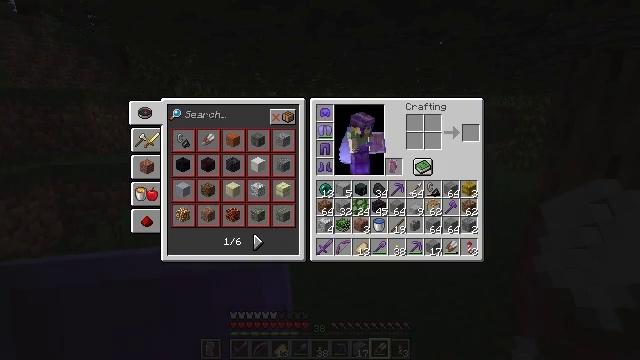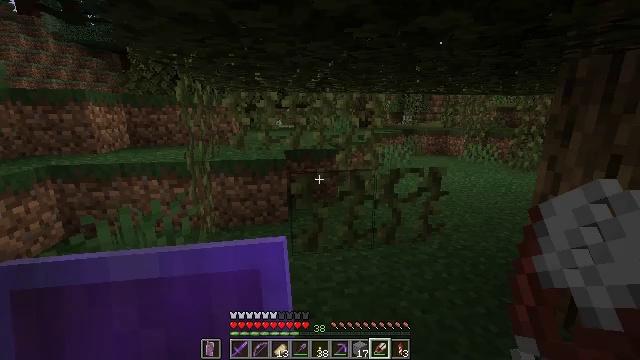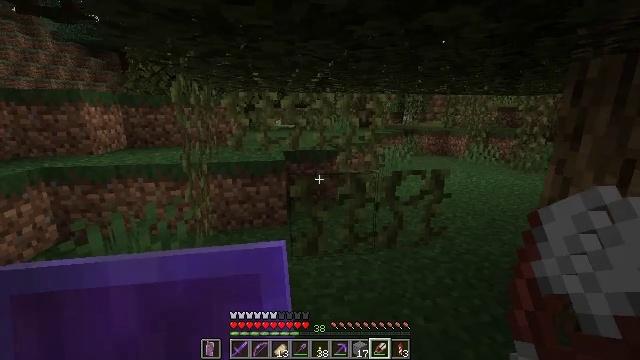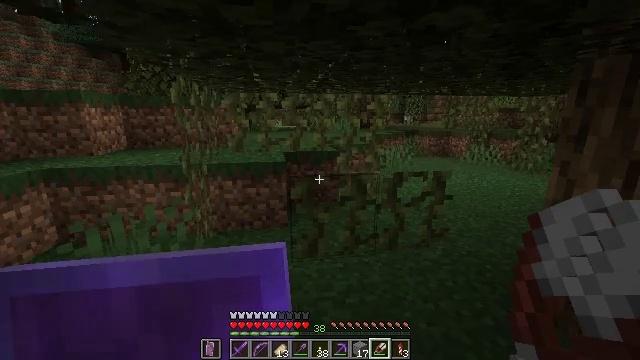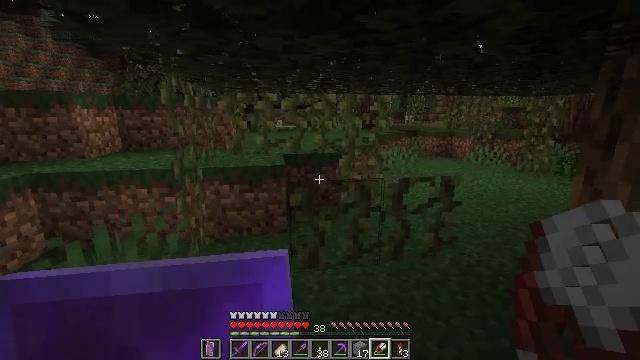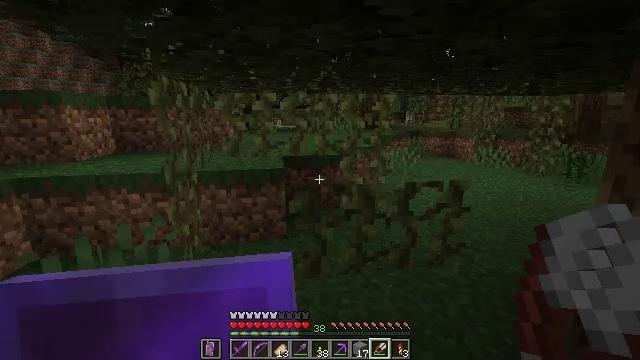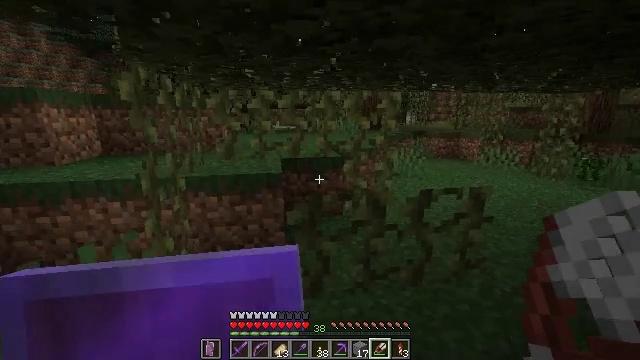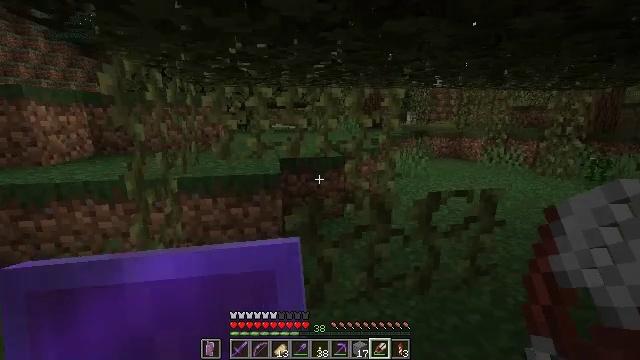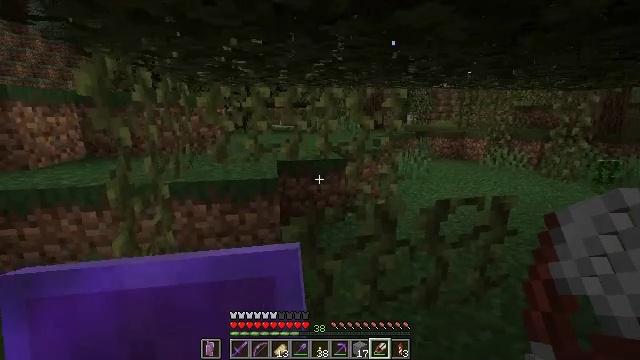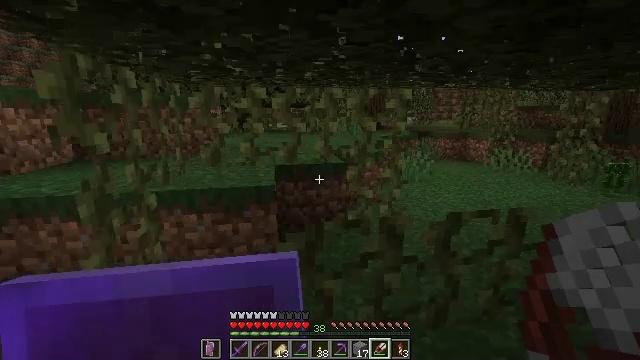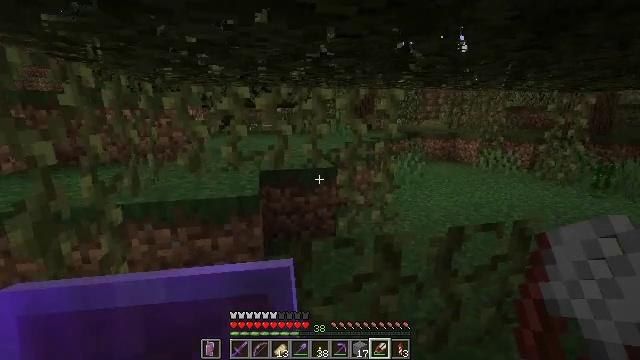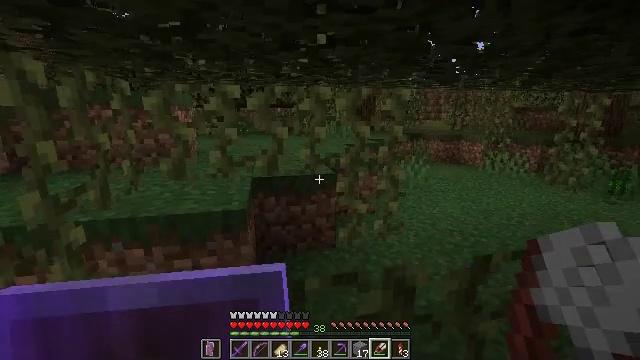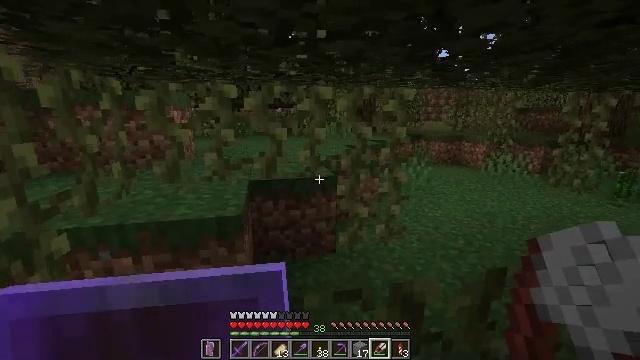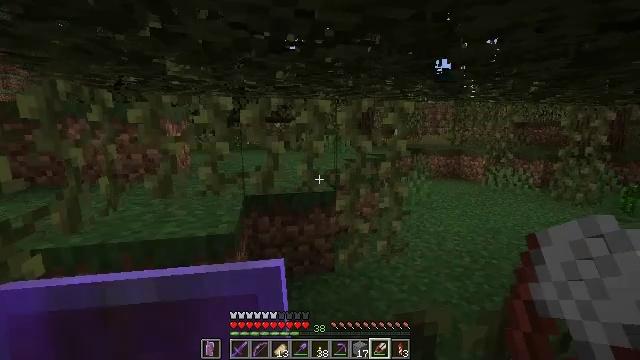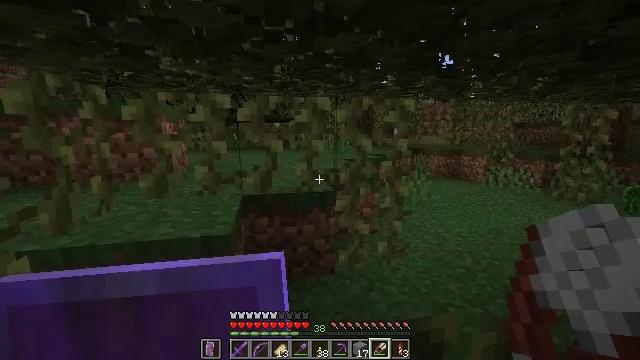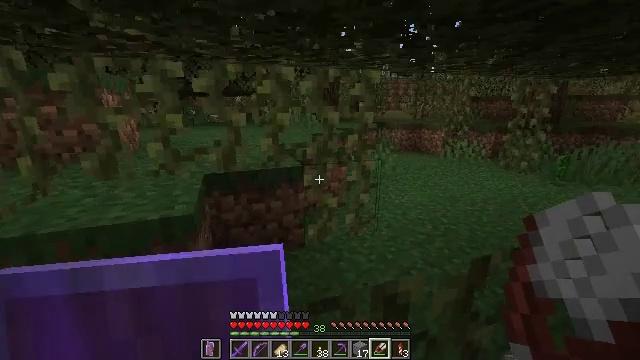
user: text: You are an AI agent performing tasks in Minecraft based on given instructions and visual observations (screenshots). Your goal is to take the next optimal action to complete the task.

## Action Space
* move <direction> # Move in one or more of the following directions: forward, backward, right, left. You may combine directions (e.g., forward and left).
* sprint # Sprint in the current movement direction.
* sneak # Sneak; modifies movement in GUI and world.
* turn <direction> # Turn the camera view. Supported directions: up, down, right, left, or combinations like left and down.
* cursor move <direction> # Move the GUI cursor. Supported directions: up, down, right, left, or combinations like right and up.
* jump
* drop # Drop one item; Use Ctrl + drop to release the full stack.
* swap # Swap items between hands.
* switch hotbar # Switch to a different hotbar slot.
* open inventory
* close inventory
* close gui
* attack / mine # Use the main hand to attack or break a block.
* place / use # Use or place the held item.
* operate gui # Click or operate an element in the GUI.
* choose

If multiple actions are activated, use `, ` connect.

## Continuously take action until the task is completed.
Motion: motion action
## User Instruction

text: Harvest vines off the surface.
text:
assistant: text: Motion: no_op
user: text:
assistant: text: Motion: move forward
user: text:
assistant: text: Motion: move forward
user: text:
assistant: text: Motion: move forward
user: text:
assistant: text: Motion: move forward
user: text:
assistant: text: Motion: move forward
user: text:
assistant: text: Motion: move forward
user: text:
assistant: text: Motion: move forward
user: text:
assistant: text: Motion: move forward
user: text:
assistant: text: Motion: move forward, turn right
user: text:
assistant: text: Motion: move forward
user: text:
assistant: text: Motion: no_op
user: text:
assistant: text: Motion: turn up
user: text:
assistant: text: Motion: no_op
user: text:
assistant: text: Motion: turn right and down
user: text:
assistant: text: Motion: turn right and down
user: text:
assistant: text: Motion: turn right and down
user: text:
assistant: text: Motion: turn down
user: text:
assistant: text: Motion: no_op
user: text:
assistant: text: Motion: no_op
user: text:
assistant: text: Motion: turn down
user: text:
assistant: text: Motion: no_op
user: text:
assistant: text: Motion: attack / mine
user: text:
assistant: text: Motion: attack / mine
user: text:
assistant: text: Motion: attack / mine
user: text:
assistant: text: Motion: attack / mine
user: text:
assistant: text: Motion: attack / mine
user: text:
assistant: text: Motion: turn up, attack / mine
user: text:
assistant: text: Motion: attack / mine
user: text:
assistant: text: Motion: turn up, attack / mine